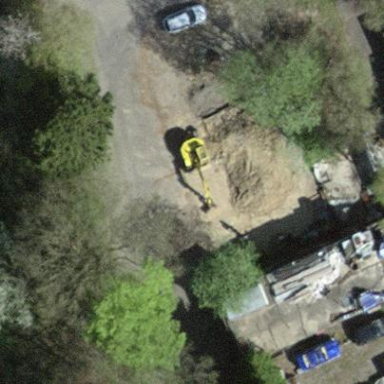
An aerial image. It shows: Shed building.